Question:
Like the picture above.
What I want to do is to make an appearance as above (which is inside the red box).
How can I do it?
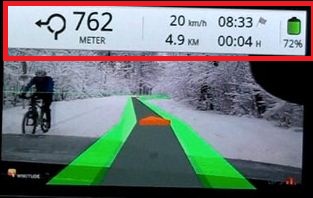
Answer: You can add your SurfaceView to a RelativeLayout, create the red box in a xml, and place it inside your RelativeLayout, overlapping the SurfaceView!
Or you can use inside your the Canvas drawing method canvas.drawText for the values, canvas.drawRect for the white rectangle, and canvas.drawPoints for the rest.
You can read more in the <URL> page.